Question: This is my page:
<URL>
I would set the header like in this image:

What I am doing wrong with css property?
Thanks a lot.
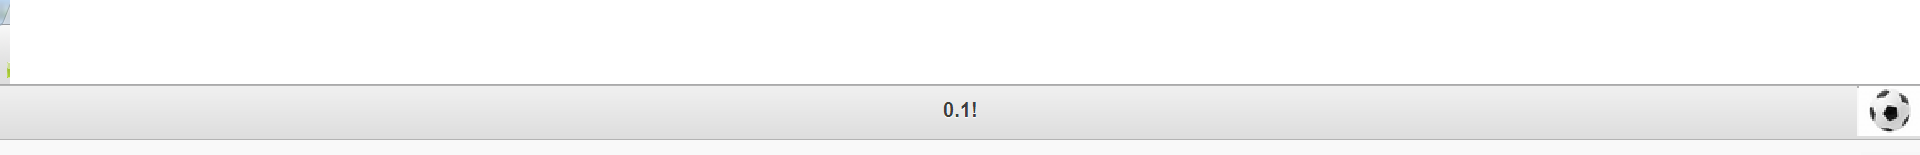
Answer: Put the div with the ball before the h1-element.